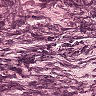
Metastatic tissue present: no